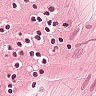
Metastatic tissue present: no